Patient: sex M, age 19
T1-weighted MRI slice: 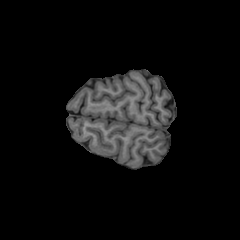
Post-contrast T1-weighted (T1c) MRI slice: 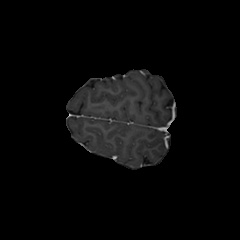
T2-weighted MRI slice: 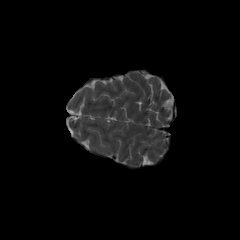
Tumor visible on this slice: no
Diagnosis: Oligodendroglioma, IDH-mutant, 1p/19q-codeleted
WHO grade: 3